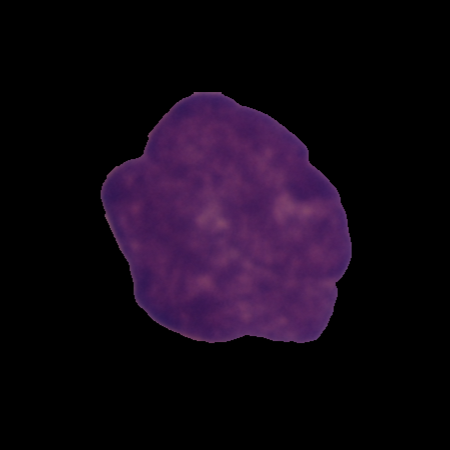
Label: cancer